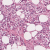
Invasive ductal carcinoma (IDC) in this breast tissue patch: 1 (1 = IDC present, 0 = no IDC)